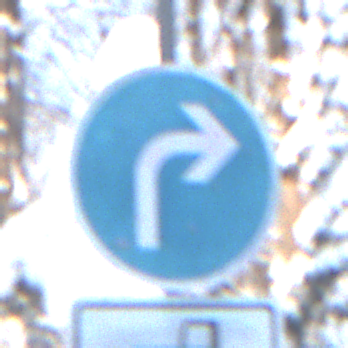
Verkehrszeichen: VorgeschriebeneFahrtrichtungRechts
Zusatzzeichen unten: MehrspurigeFahrzeugeFrei8
Umgebung: Outdoor, Nature
Tageszeit: MorningAfternoon
Wetter: Clear
Licht: Natural
Jahreszeit: Winter
Kontrast: LowContrast